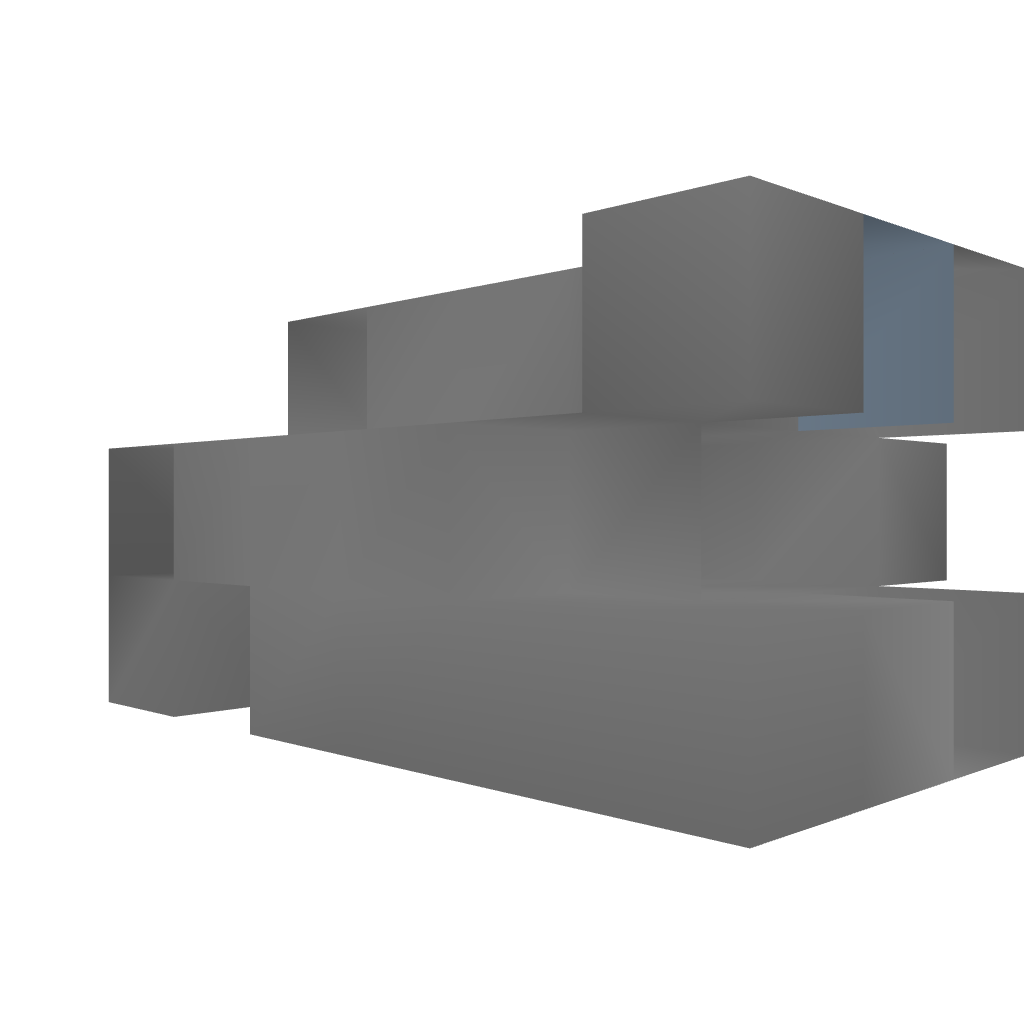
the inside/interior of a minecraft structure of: defense machine